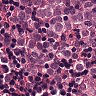
Metastatic tissue present: yes